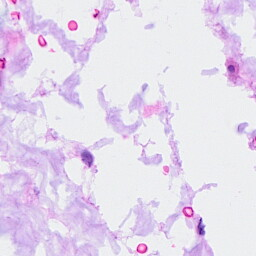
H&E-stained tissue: Ovarian